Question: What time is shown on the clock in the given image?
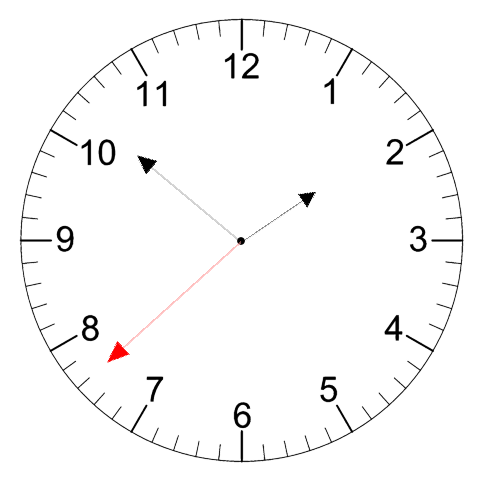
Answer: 01:51:38